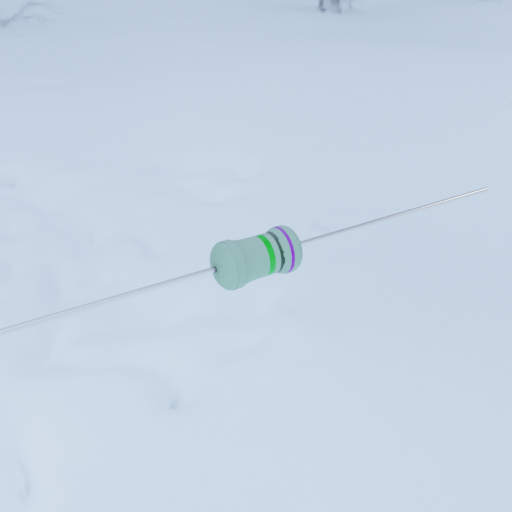
Resistor colour bands (in order): green, black, violet